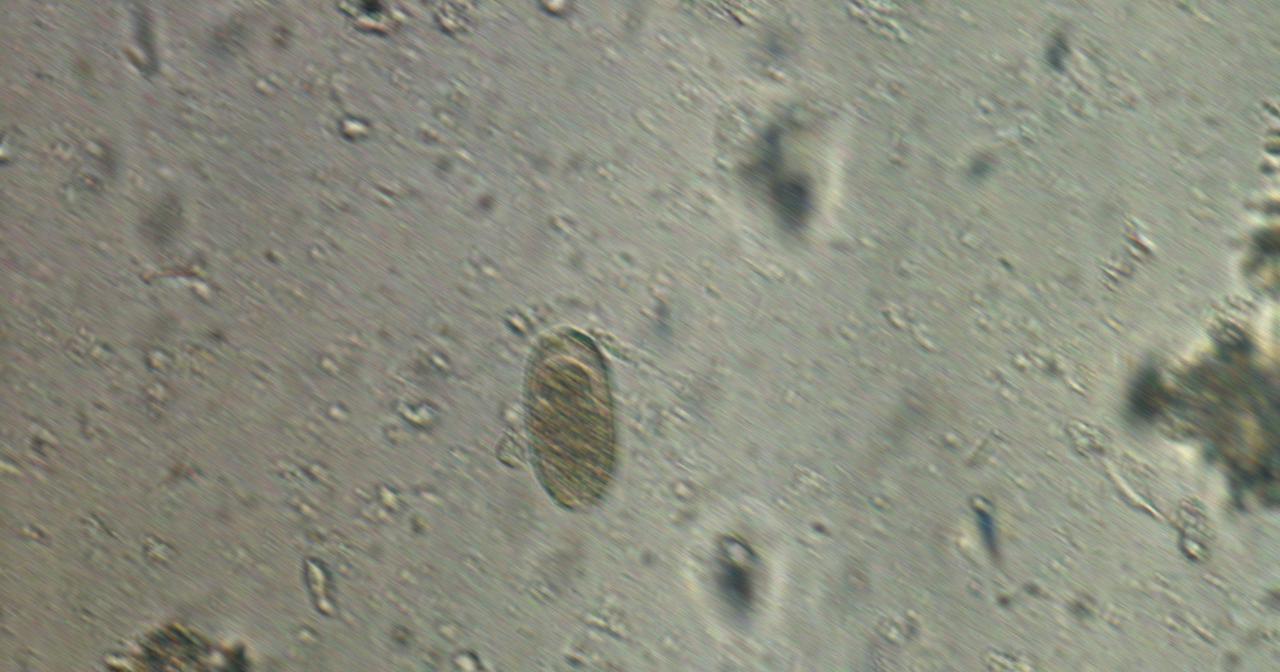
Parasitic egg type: Capillaria philippinensis